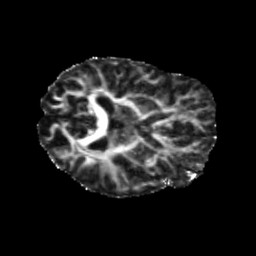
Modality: FA
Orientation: axial
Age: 71
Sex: female
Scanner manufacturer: siemens
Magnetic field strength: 3 T
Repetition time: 5.25 s
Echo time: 0.08 s